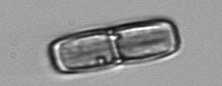
Label: Ephemera